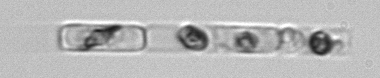
Label: Guinardia_delicatula_TAG_internal_parasite